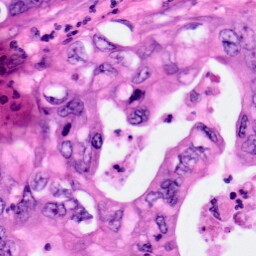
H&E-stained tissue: Pancreatic